Question: I have a windows forms vb.net application that is using the datagridview control. I'm hoping to find a way to shade out read only cells and keep that same alternating background as my other cells. I ran across this image online and it does exactly what I wan't it to do. However I'm not sure how this can be done. Here is the picture below.

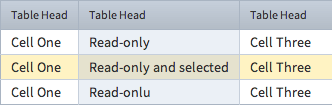
Answer: It can be done by setting some column properties. In the columns collection set the read only columns to 'ReadOnly', then open the 'DefaultCellStyle' "style builder" and set the 'BackColor', 'SelectionBackColor' and maybe 'SelectionForeColor' to whatever you want.
At least in part, the colors you show look like they might be part of some Office based visual design style (the mix for RO + selected for instance looks custom (ie from RGB values) and non-Windows). To get the full effect you show, you may have to set the cell style for the other columns if for instance that is the not the default selected item color. The danger of full-on custom colors is that they can look terrible on systems using other color schemes.